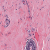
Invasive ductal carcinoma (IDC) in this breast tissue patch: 0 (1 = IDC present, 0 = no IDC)